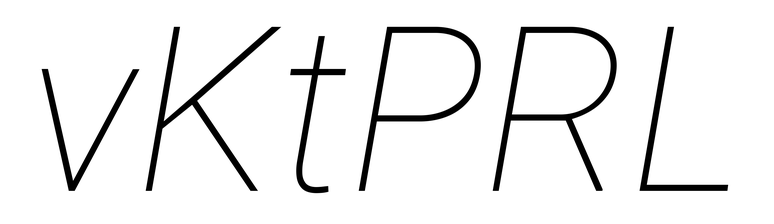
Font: Roboto-Italic_Thin_Italic